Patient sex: M
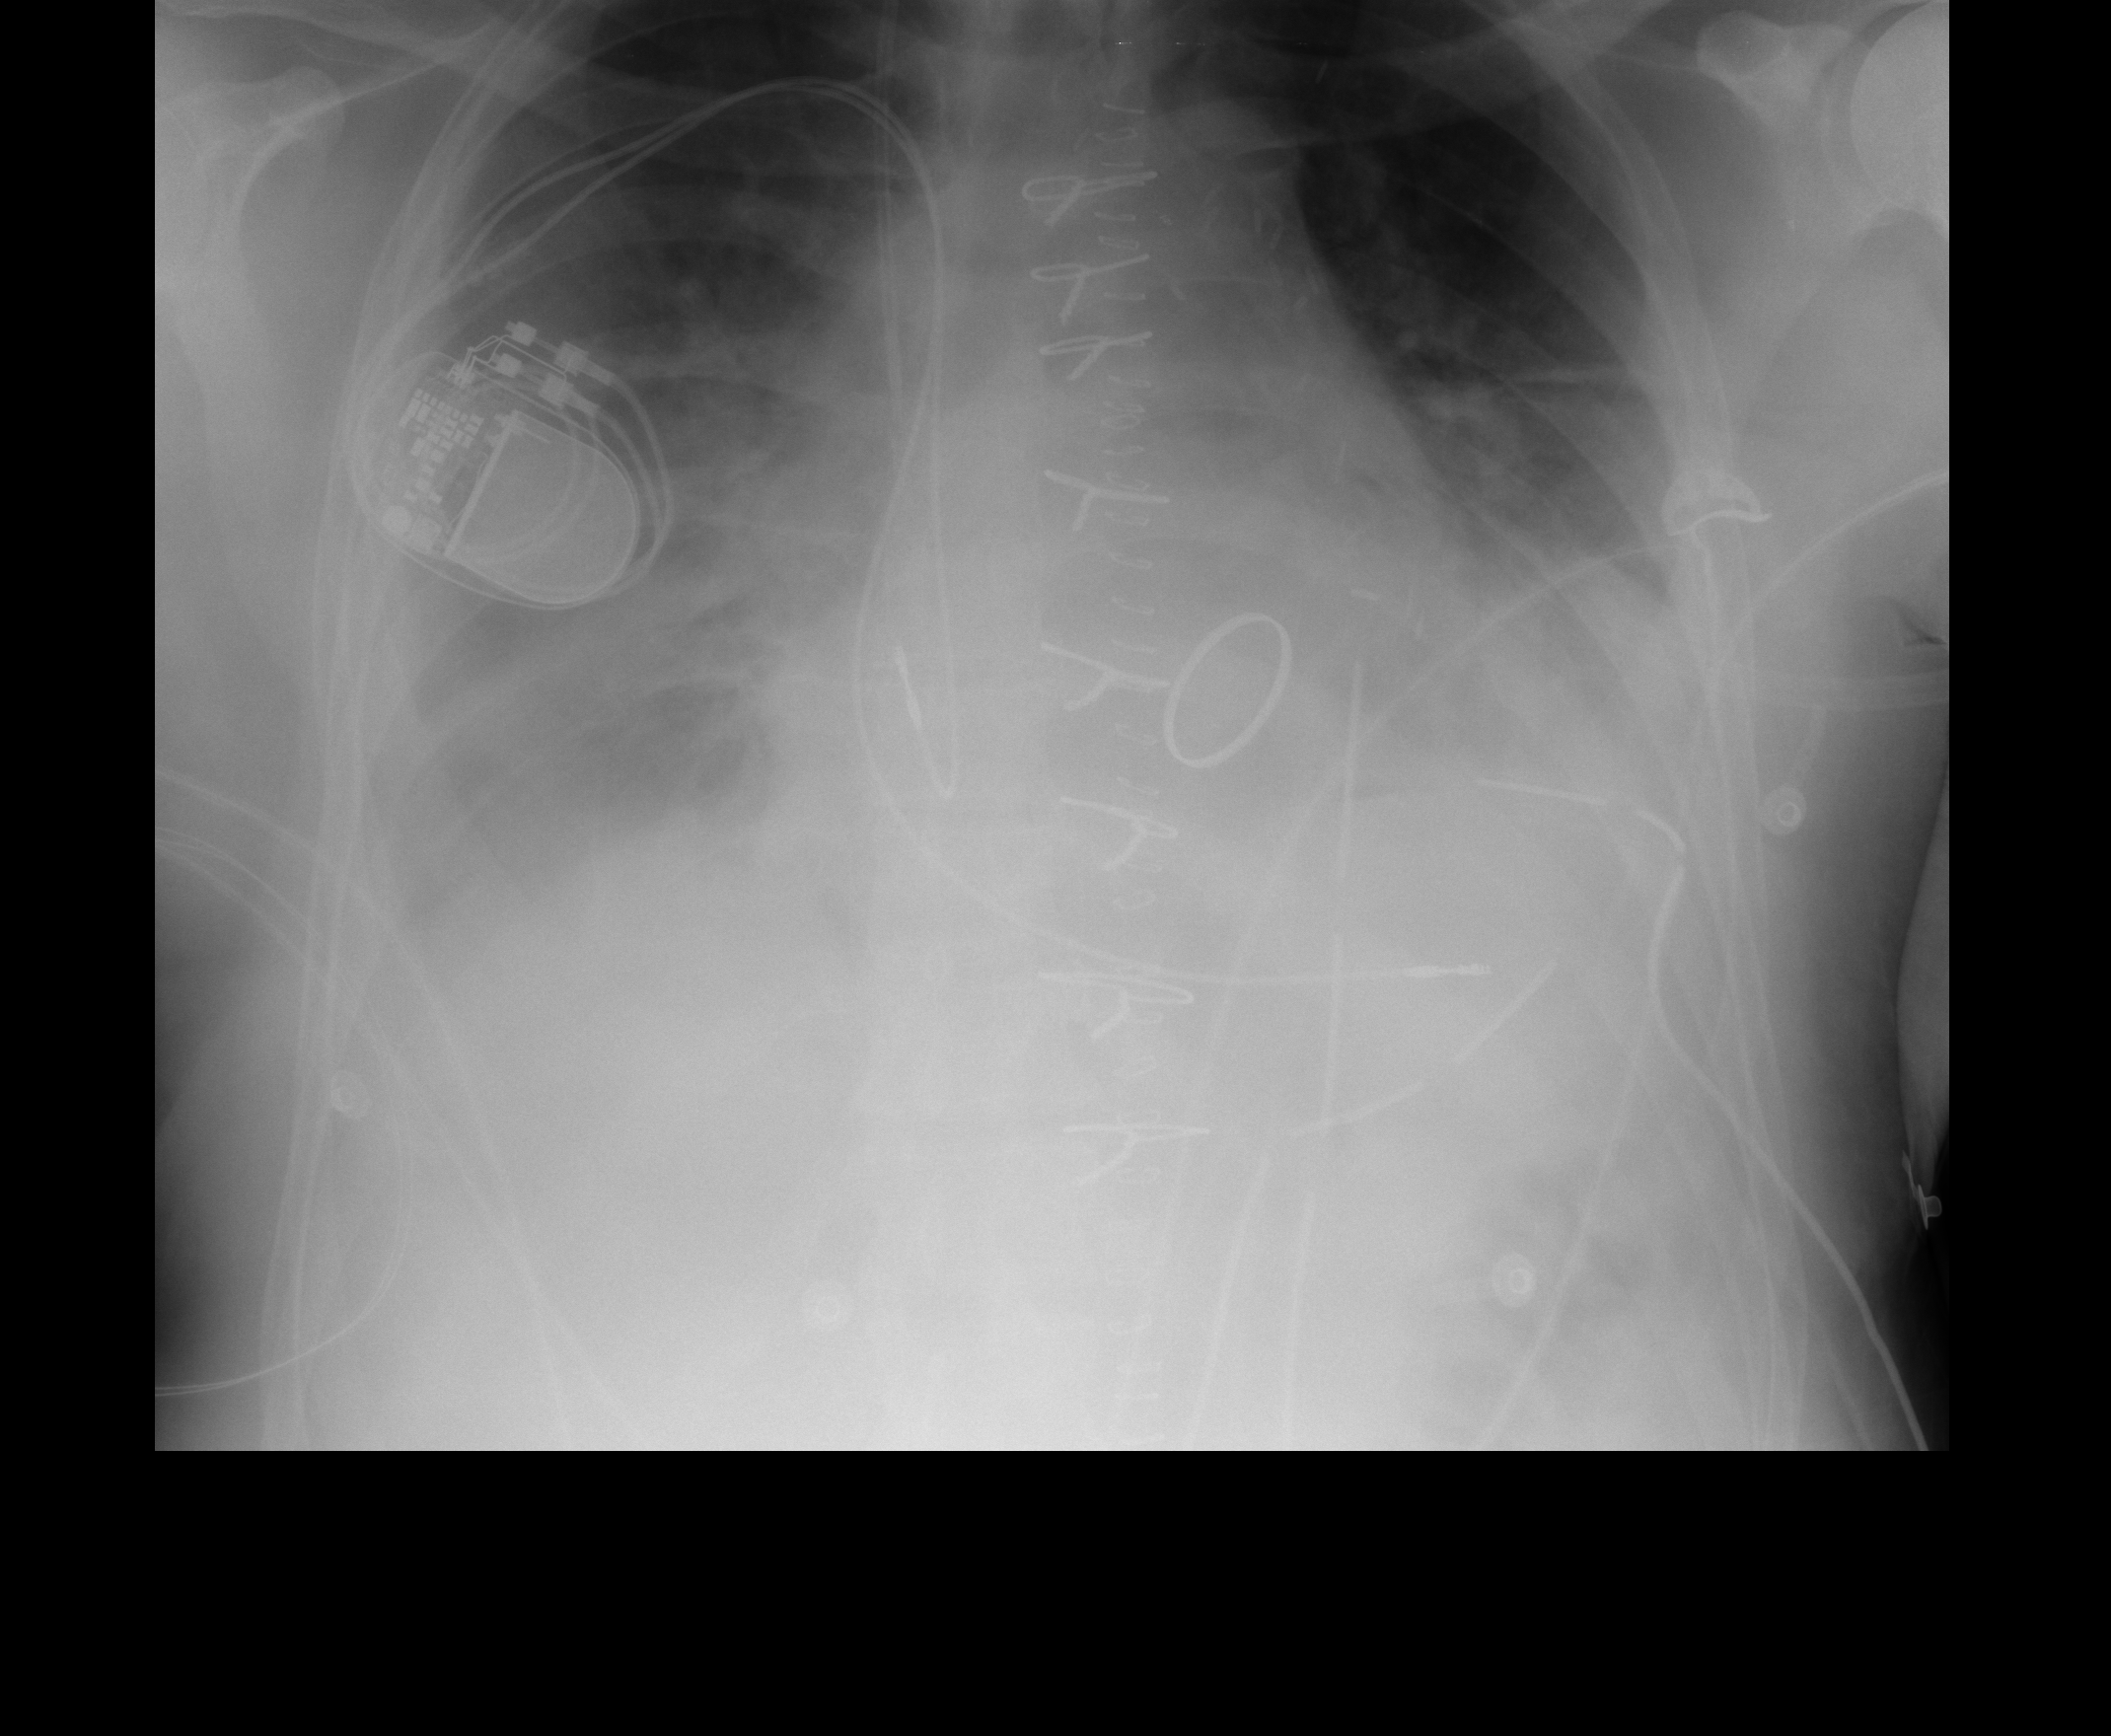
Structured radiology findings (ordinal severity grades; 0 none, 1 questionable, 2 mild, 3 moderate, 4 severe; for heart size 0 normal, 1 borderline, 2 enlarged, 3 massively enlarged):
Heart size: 2
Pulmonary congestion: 3
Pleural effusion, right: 4
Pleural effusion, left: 3
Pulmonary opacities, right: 2
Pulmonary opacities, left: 2
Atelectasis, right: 3
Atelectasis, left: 3